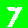
Digit: 7